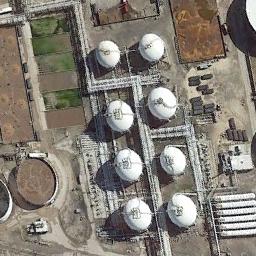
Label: storage_tank